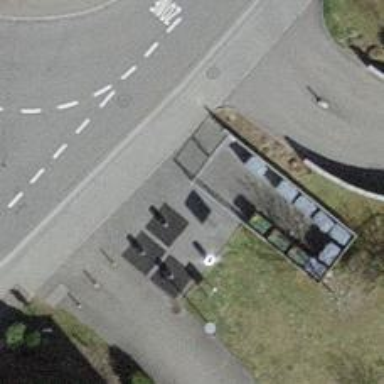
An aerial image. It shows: Recycling container at amenity designated for recycling.